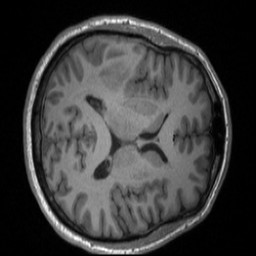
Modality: T1w
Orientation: axial
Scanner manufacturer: siemens
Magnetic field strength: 3 T
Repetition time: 1.9 s
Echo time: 0.00251 s